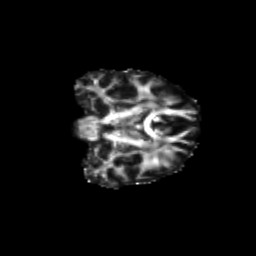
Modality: FA
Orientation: coronal
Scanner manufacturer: siemens
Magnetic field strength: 3 T
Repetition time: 9.2 s
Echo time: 0.084 s